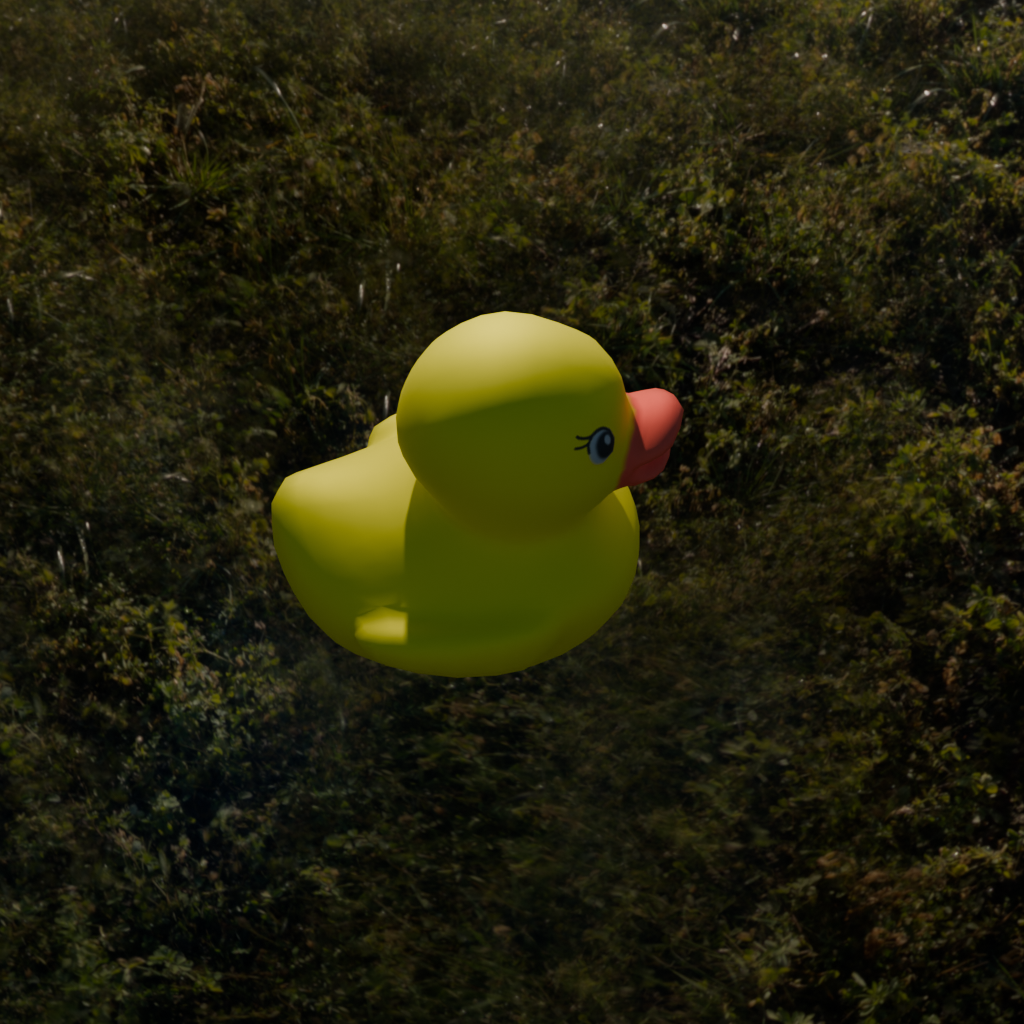
an image of a yellow rubber duck seen from <right_top> in a green field illuminated by the sun with a clear sky.